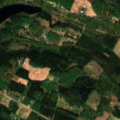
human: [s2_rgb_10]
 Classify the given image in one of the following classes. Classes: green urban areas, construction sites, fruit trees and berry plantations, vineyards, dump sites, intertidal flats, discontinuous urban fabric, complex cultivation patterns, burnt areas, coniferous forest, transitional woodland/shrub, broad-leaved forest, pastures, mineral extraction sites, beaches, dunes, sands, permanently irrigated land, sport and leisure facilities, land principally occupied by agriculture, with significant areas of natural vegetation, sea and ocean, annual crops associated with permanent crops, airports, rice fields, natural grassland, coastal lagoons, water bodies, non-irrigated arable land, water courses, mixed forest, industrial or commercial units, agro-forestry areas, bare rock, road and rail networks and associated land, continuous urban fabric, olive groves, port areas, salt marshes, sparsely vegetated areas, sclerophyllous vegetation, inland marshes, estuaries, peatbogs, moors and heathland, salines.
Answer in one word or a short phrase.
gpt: non-irrigated arable land, broad-leaved forest, mixed forest